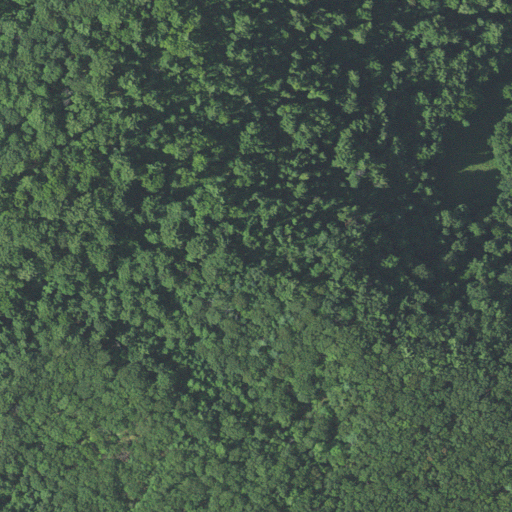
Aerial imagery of gap in Virginia named Pedlar Gap containing only deciduous forest